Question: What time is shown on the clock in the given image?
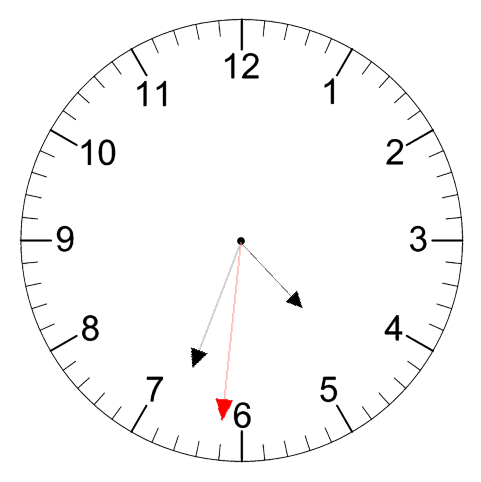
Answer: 04:33:31